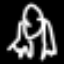
Label: frog